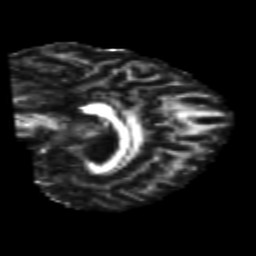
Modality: FA
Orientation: sagittal
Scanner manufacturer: siemens
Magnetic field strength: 3 T
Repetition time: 6.8 s
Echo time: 0.093 s